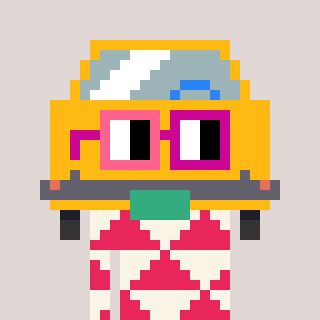
a pixel art character with square pink and red glasses, a taxi-shaped head and a redpinkish-colored body on a warm background